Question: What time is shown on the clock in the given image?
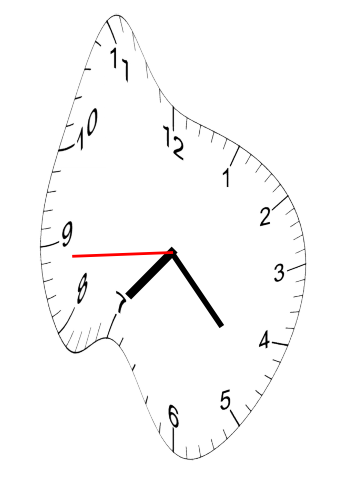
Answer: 07:22:44